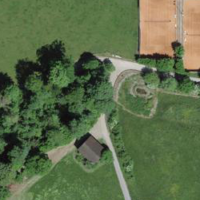
EUNIS habitat code: 24
Species observed at this site:
Dipsacus fullonum
Lamium maculatum